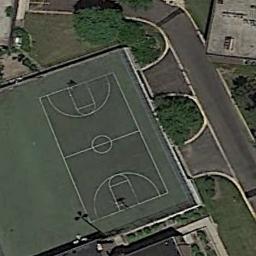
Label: basketball_court